Field crop: maize
Growth stage: 2
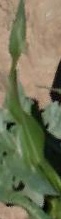
Species: maize